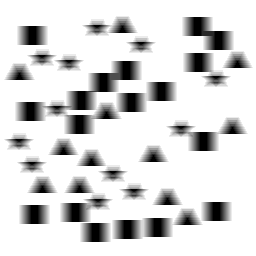
Squares: 18
Triangles: 12
Stars: 12
Total shapes: 42